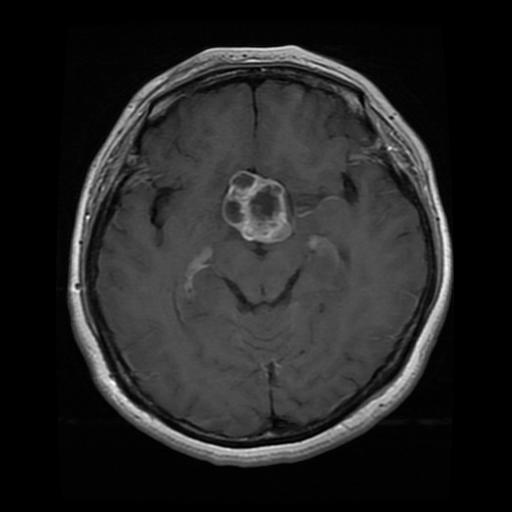
Label: pituitary